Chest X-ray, PA view. Patient: 75 years old, sex M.
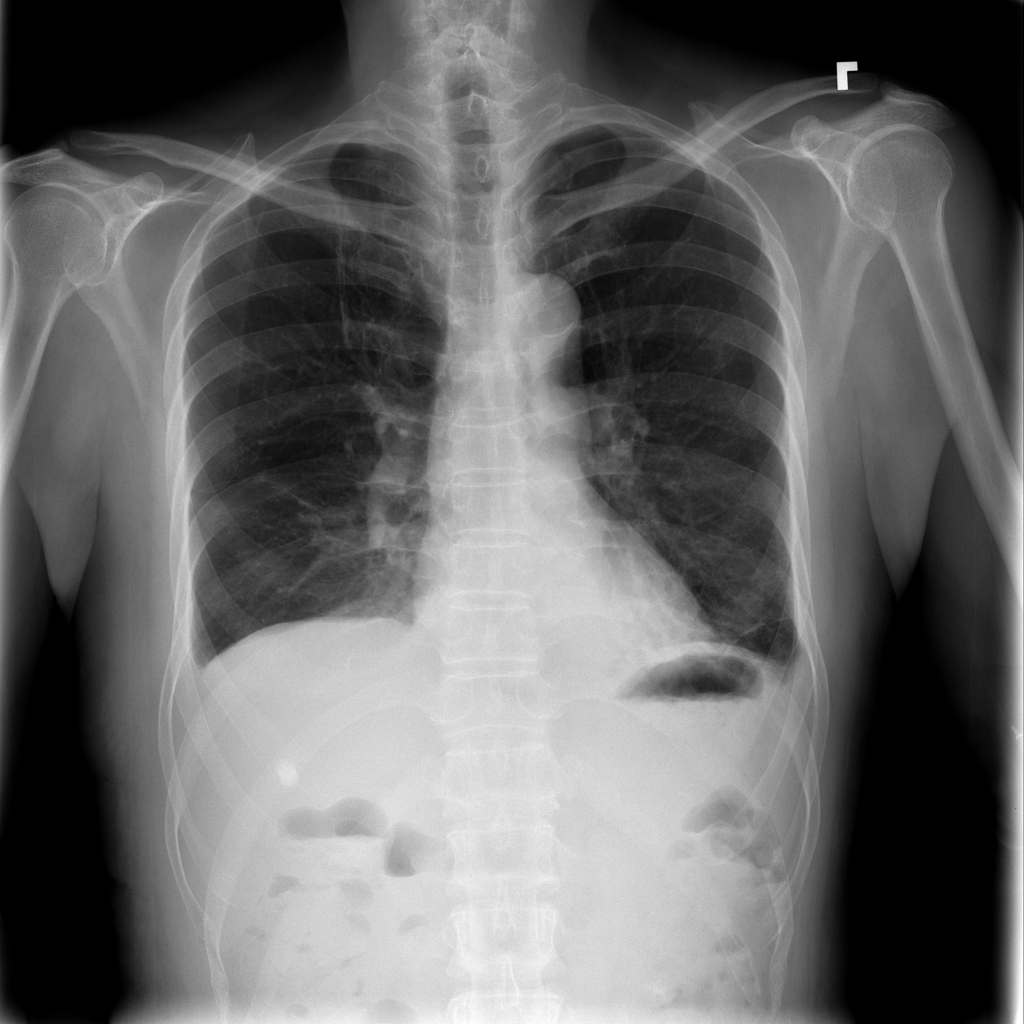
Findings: Effusion